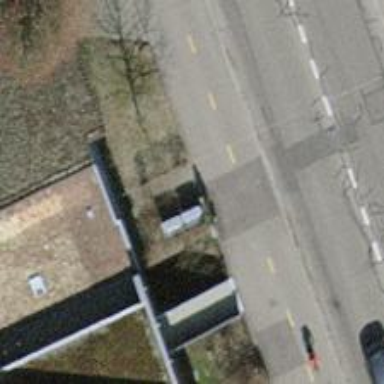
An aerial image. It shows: Asphalt path with sidewalk for both cyclists and pedestrians.